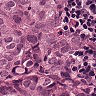
Metastatic tissue present: yes